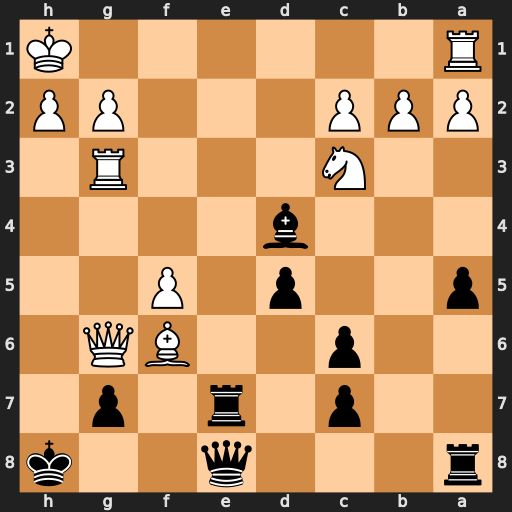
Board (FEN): r3q2k/2p1r1p1/2p2BQ1/p2p1P2/3b4/2N3R1/PPP3PP/R6K
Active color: b
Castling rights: -
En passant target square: -
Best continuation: Re1+ Rxe1 Qxe1#